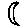
Label: moon